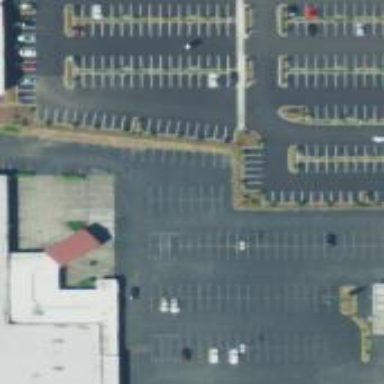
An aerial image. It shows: Parking space.